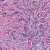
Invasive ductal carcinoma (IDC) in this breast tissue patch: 1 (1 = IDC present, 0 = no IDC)